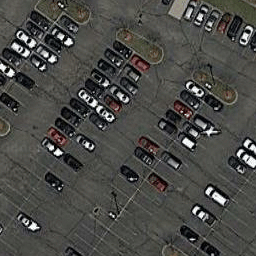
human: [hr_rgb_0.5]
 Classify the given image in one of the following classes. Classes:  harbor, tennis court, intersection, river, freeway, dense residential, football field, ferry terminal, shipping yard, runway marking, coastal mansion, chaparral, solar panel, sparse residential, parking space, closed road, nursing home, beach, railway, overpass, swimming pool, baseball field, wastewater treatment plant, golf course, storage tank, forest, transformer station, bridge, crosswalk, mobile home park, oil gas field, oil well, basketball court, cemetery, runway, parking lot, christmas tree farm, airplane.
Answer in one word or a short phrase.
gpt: parking lot